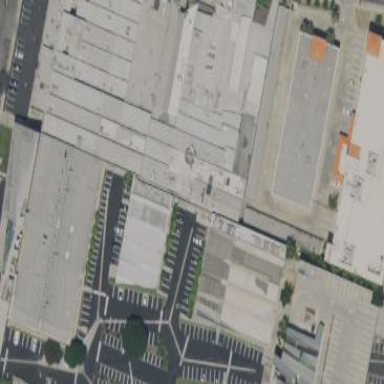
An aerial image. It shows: Commercial building.